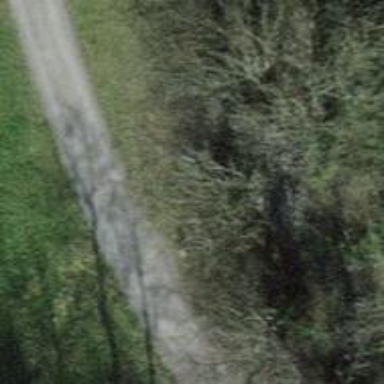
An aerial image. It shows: Gravel track with grade 2 tracktype.